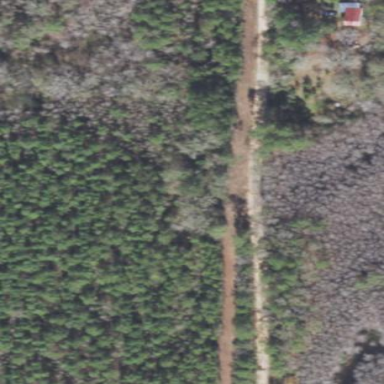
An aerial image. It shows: Forest with needle-leaved trees.